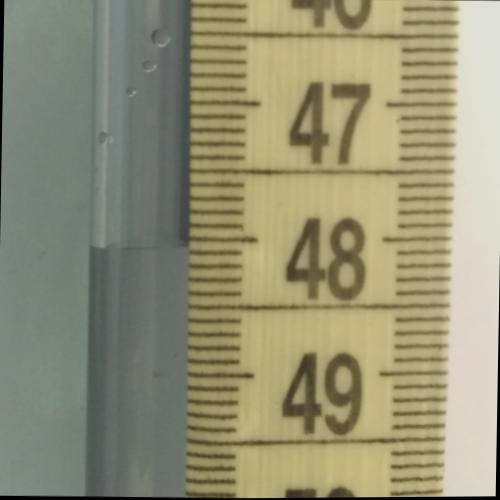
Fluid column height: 48.1 cm